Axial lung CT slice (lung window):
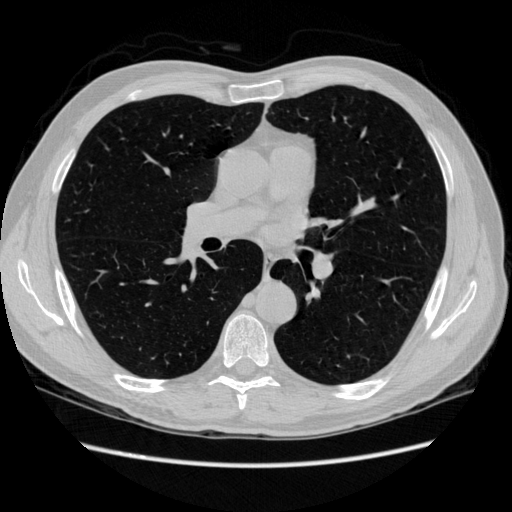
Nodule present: no